Question: I've just got the basic yahoo weather feed on my page...
The following code renders the image below:
'''
$ipaddress = $_SERVER['REMOTE_ADDR'];
// API username and key masked as sensitive and irrelevant to this question
$locationstr = "http://api.locatorhq.com/?user=MYAPIUSER&key=MYAPIKEY&ip=".$ipaddress."&format=xml";
$xml = simplexml_load_file($locationstr);
$city = $xml->city;
// We'll only be accounting for certain cities to start off with...
switch ($city)
{
case "Pretoria":
$loccode = "SFXX0044";
$weatherfeed = file_get_contents("http://weather.yahooapis.com/forecastrss?p=".$loccode."&u=c");
if (!$weatherfeed) die("weather check failed, check feed URL");
$weather = simplexml_load_string($weatherfeed);
readWeather($loccode);
break;
}
function readWeather($loccode)
{
$doc = new DOMDocument();
$doc->load("http://weather.yahooapis.com/forecastrss?p=".$loccode."&u=c");
$channel = $doc->getElementsByTagName("channel");
foreach($channel as $ch)
{
$item = $ch->getElementsByTagName("item");
foreach($item as $rcvd)
{
$desc = $rcvd->getElementsByTagName("description");
// Save the weather data to a session variable for placement on the page
$_SESSION["weather"] = $desc->item(0)->nodeValue;
}
}
}
'''

It looks pretty terrible in my opinion, so I want to change the overall design here to fit it in with the rest of my site.
I had an idea about rewriting the rendered html with jquery, but I'm not getting anywhere there.
Here's the code I'm getting rendered currently:
'''
<div id="weather-feed">
<img src="http://l.yimg.com/a/i/us/we/52/34.gif"/>
<b>Current Conditions:</b>
Partly Cloudy, 17 C
<b>Forecast:</b>
Tue - PM Thunderstorms. High: 26 Low: 16
Wed - Mostly Sunny. High: 27 Low: 16
<a href="http://us.rd.yahoo.com/dailynews/rss/weather/Pretoria__SF/*http://weather.yahoo.com/forecast/SFXX0044_c.html">Full Forecast at Yahoo! Weather</a>
(provided by <a href="http://www.weather.com" >The Weather Channel</a>)
</div>
'''
Basically, all I want to do with this is to modify this rendered code as follows:
'''
<div id="weather-feed">
<div class="weather-icon">
<img src="http://l.yimg.com/a/i/us/we/52/34.gif"/>
</div>
<div class="conditions">
Partly Cloudy, 17 C
</div>
<div class="forecast">
<b>Forecast:</b>
Tue - PM Thunderstorms. High: 26 Low: 16
Wed - Mostly Sunny. High: 27 Low: 16
<a href="http://us.rd.yahoo.com/dailynews/rss/weather/Pretoria__SF/*http://weather.yahoo.com/forecast/SFXX0044_c.html">Full Forecast at Yahoo! Weather</a></div>
<div class="credit">
provided by <a href="http://www.weather.com" >The Weather Channel</a>
</div>
</div>
'''
I'm not having any luck finding anything that'll guide me on how to do this.
Are there any api calls I can leverage to get a different presentation of my requested data?
If not, can anyone suggest how I could successfully rewrite this code? Maybe with a small example...
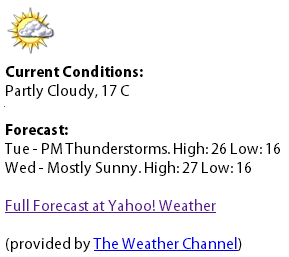
Answer: Grab the result html chunk you are getting, then use jquery to mod the crap out of it. Luckily the main div has a nice id. You should be able to grab individual chunks from your main html chunk, like
'<img ..../>', and dump it into a second html chunk where you add your '<div>'s with classes attached. Something along the lines of 'alert($('div#weather-feed').html())', this for example will print the entire chunk. Skipping ahead: 'alert($('div#weather-feed img').attr("src"))' will get you the src of the img. Play around, use the html and rebuild it.
Continued: Assuming you know or can figure out how jquery works and what document.ready() is.
Jquery will be your friend here. I am posting the example blow. Look at this. It has hints all over it. <URL>